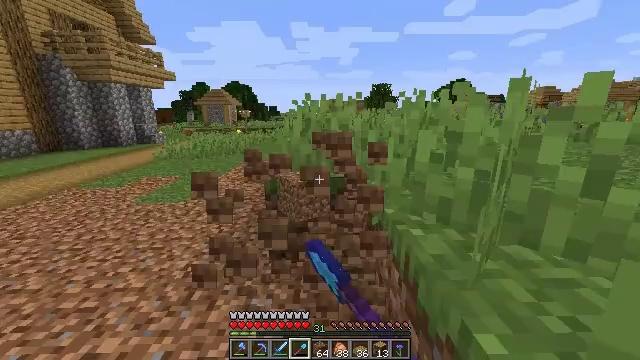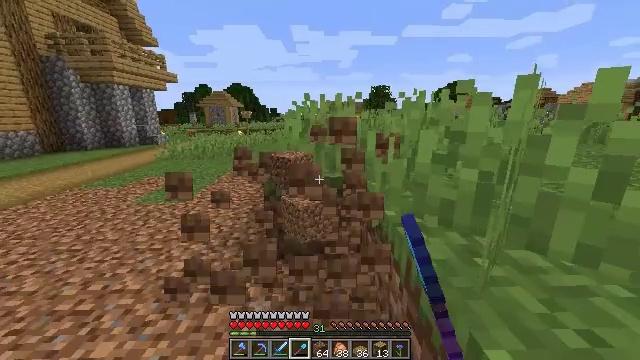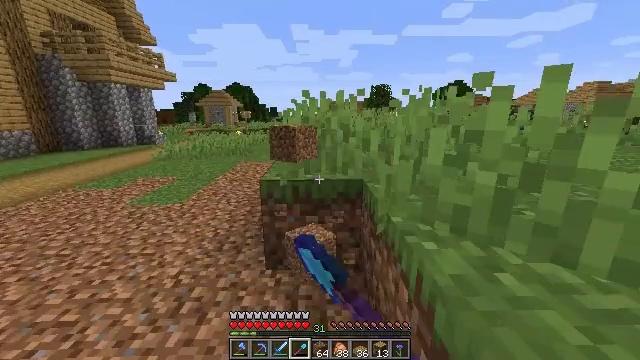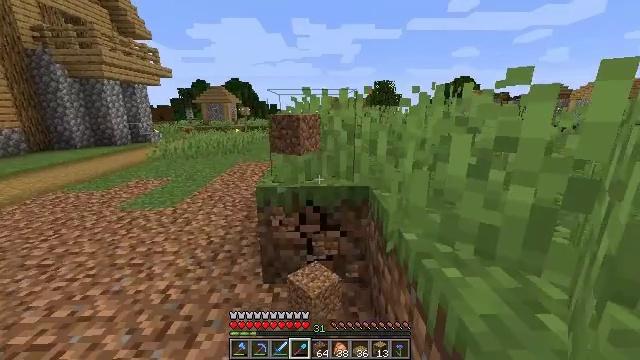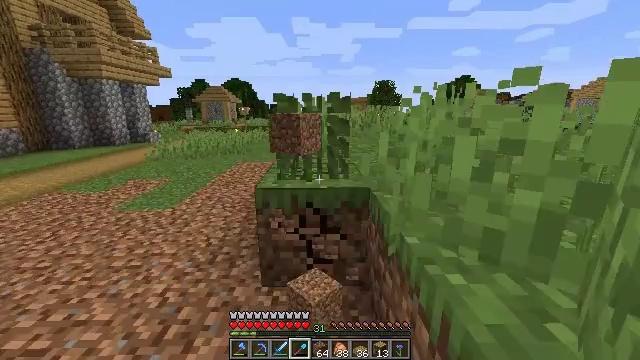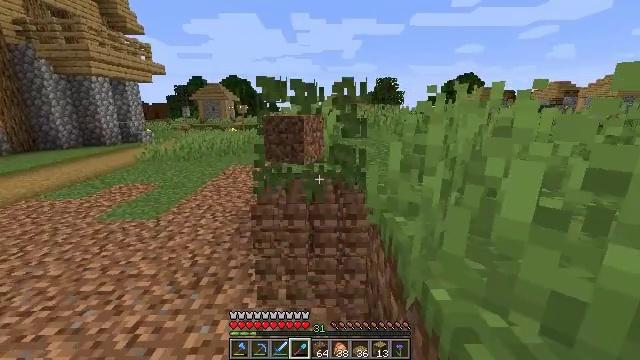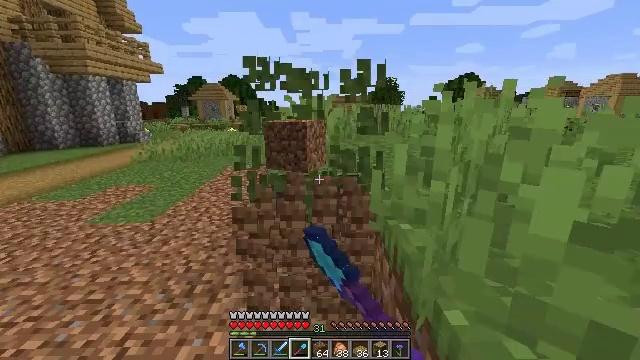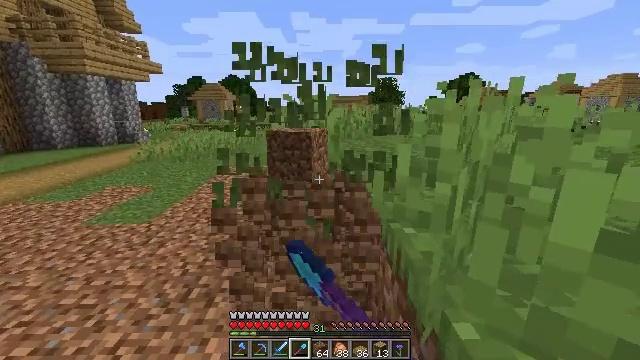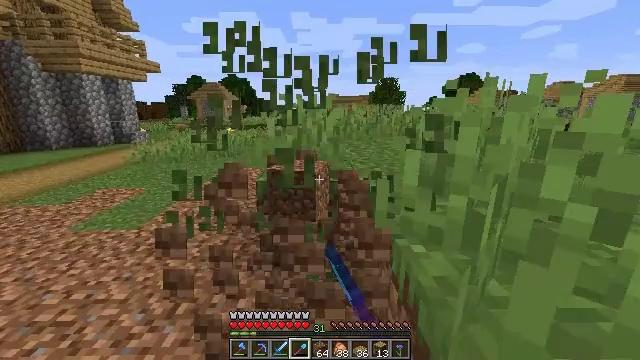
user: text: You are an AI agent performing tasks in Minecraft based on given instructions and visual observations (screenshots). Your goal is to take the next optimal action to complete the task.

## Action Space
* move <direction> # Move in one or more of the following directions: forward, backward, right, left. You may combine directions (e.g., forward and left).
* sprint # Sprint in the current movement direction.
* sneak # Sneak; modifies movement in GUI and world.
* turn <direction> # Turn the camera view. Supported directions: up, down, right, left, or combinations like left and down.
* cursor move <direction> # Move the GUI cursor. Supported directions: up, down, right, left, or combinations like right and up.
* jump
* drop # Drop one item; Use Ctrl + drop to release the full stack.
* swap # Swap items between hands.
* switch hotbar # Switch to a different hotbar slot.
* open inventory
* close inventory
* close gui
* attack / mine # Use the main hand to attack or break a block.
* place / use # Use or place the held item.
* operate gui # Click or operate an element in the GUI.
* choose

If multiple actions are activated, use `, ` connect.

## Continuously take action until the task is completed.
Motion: motion action
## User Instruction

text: Break the grass block.
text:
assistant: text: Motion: attack / mine
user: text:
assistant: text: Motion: move forward, attack / mine
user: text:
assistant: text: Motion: move forward, attack / mine
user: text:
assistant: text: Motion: move forward, attack / mine
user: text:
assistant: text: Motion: move forward, attack / mine
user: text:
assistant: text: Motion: attack / mine
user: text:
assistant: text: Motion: attack / mine
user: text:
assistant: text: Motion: move forward, attack / mine
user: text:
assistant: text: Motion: attack / mine